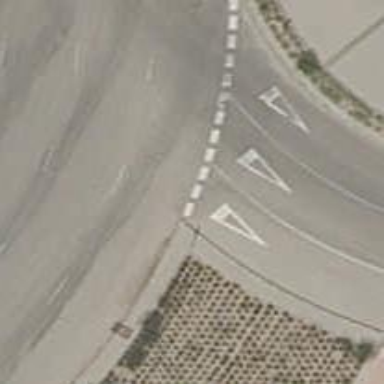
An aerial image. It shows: Road with "give way" sign.